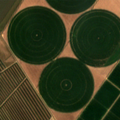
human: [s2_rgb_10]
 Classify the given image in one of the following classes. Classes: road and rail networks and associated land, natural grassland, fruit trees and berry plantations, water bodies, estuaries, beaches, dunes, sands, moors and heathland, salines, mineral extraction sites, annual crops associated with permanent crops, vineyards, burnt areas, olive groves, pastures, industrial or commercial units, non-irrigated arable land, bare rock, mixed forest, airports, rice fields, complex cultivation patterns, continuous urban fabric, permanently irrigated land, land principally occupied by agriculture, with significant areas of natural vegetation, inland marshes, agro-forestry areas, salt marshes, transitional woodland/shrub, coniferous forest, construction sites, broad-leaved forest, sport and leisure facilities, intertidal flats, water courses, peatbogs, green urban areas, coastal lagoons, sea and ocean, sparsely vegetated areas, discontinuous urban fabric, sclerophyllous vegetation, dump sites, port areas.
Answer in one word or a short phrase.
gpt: permanently irrigated land, rice fields, salines, estuaries